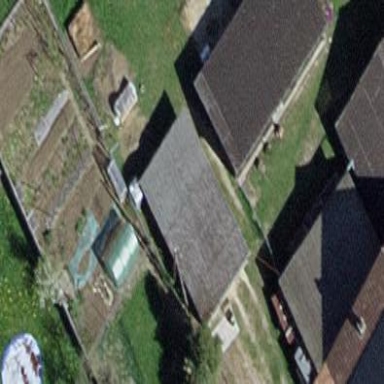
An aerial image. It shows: Garage building.